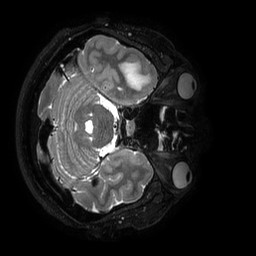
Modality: T2w
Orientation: axial
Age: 43
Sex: male
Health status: ill
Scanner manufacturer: philips
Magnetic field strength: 3 T
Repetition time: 3.5 s
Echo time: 0.3 s